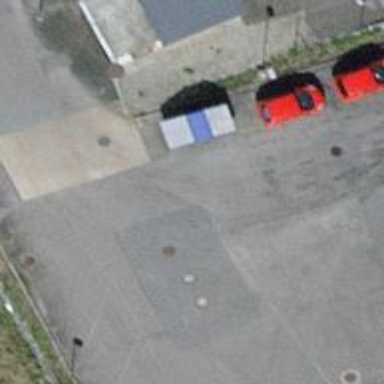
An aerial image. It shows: Road serving as parking aisle.